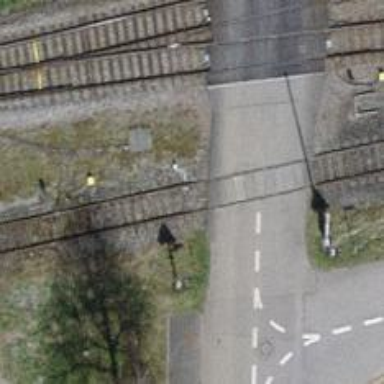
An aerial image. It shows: Automatic barrier at level railway crossing.